Field crop: maize
Growth stage: 2
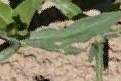
Species: maize